Question: I'm completely new to Qt/GUI programming and I'm trying to create the UI for a simple Tic Tac Toe game. I created two custom 'QWidget' classes. My main window class ('GameWindow') extends the base 'QWidget', and my other class 'XOSpace' extends 'QFrame'. 'XOSpace' serves two purposes: dividing up the board into spaces (each one will have a 'HLine' or 'VLine' shape), and being a starting point for drawing X's and O's in the correct spot on the board (as soon as I can figure out how to use Qt painters and paint events). My problem is that when I add the 'XOSpace's to 'GameWindow' they don't display. But when I added 'QFrame' objects from the base class as a test, they displayed fine. How do I extend 'QFrame' (or any widget class), and still make sure it will function the same as the base classes in Qt? Are there any functions I need to reimplement? Anything else?
'''
class XOSpace : public QFrame {
Q_OBJECT
private:
XO xo ; //enum representing whether this space holds an X, O, or blank
public:
explicit XOSpace(QWidget *parent = 0) ;
explicit XOSpace(QWidget *parent, int size, QFrame::Shape) ;
~XOSpace();
void setXO(XO) ;
};
XOSpace::XOSpace(QWidget *parent) : QFrame(parent) {
this->xo = XO::blank ;
this->setGeometry(QRect());
this->setFrameShape(QFrame::HLine) ;
this->setFrameShadow(QFrame::Sunken) ;
this->setMinimumWidth(96) ;
this->setLineWidth(1) ;
this->show();
}
XOSpace::XOSpace(QWidget* parent, int size, QFrame::Shape shape) : QFrame(parent) {
this->xo = XO::blank ;
this->setGeometry(QRect());
this->setFrameShape(shape);
this->setFrameShadow(QFrame::Sunken);
this->setMinimumWidth(size) ;
this->setLineWidth(1) ;
this->show() ;
}
QSize XOSpace::sizeHint() const {
return this->size();
}
void XOSpace::setXO(XO xo) {
this->xo = xo ;
}
XOSpace::~XOSpace() {
;
}
namespace Ui {
class GameWindow;
}
class GameWindow : public QWidget {
Q_OBJECT
private:
Ui::GameWindow *ui ;
//these don't display:
vector<XOSpace*>* hSpaces ;
//these do:
QFrame* vLineOne ;
/* declare 7 more
like this */
public:
explicit GameWindow(QWidget *parent = 0);
~GameWindow();
friend class XOSpace ;
};
GameWindow::GameWindow(QWidget *parent) : QWidget(parent),
ui(new Ui::GameWindow) {
ui->setupUi(this);
this->setWindowTitle("Hello world!");
QGridLayout *mainLayout = new QGridLayout() ;
mainLayout->setColumnMinimumWidth(0, 25);
mainLayout->setColumnMinimumWidth(6, 25);
this->setLayout(mainLayout) ;
QPushButton* button = new QPushButton("Play") ;
button->setFixedWidth(100);
mainLayout->addWidget(button, 2, 3) ;
QGridLayout* secondaryLayout = new QGridLayout() ;
mainLayout->addLayout(secondaryLayout, 1, 1, 1, 5);
QGroupBox* gBox = new QGroupBox() ;
secondaryLayout->addWidget(gBox, 0, 0);
QGridLayout* boardLayout = new QGridLayout() ;
gBox->setLayout(boardLayout);
hSpaces = new vector<XOSpace*>() ;
vLineOne = new QFrame() ;
vLineOne->setGeometry(QRect());
vLineOne->setFrameShape(QFrame::VLine);
vLineOne->setFrameShadow(QFrame::Sunken);
vLineOne->setMinimumHeight(96) ;
/*repeat for vLines 2-4
*/
vLineFive = new QFrame() ;
vLineFive->setGeometry(QRect());
vLineFive->setFrameShape(QFrame::VLine);
vLineFive->setFrameShadow(QFrame::Sunken);
vLineFive->setMinimumHeight(48);
/*repeat for vLines 6-8
*/
for(vector<XOSpace*>::size_type i = 0 ; i < 6 ; i++) {
hSpaces->push_back(new XOSpace(this, 96,
QFrame::HLine));
}
//horizontal spaces: (don't display properly)
boardLayout->addWidget(hSpaces->at(0), 0, 0,
Qt::AlignBottom);
boardLayout->addWidget(hSpaces->at(1), 0, 2,
Qt::AlignBottom);
boardLayout->addWidget(hSpaces->at(2), 0, 4,
Qt::AlignBottom);
boardLayout->addWidget(hSpaces->at(3), 3, 0, Qt::AlignTop);
boardLayout->addWidget(hSpaces->at(4), 3, 2, Qt::AlignTop);
boardLayout->addWidget(hSpaces->at(5), 3, 4, Qt::AlignTop);
//vertical spaces: (display OK)
boardLayout->addWidget(vLineOne, 0, 1) ;
boardLayout->addWidget(vLineFive, 1, 1) ;
boardLayout->addWidget(vLineTwo, 0, 3) ;
boardLayout->addWidget(vLineSix, 1, 3) ;
boardLayout->addWidget(vLineThree, 2, 1) ;
boardLayout->addWidget(vLineSeven, 3, 1) ;
boardLayout->addWidget(vLineFour, 2, 3) ;
boardLayout->addWidget(vLineEight, 3, 3) ;
mainLayout->setRowStretch(0, 1);
//set rows and columns stretch
mainLayout->setVerticalSpacing(0) ;
//set spacing etc.
}
GameWindow::~GameWindow() {
delete ui;
if (hSpaces != nullptr) {
for(vector<XOSpace*>::size_type i = 0 ; i < hSpaces->size() ; i++) {
if (hSpaces->at(i) != nullptr) {
delete hSpaces->at(i) ;
}
}
delete hSpaces ;
}
}
'''
---
The 'XOSpace's are supposed to be drawn as horizontal line segments that will make up the two horizontal lines on a tic tac toe board. Here's what my application looks like now:

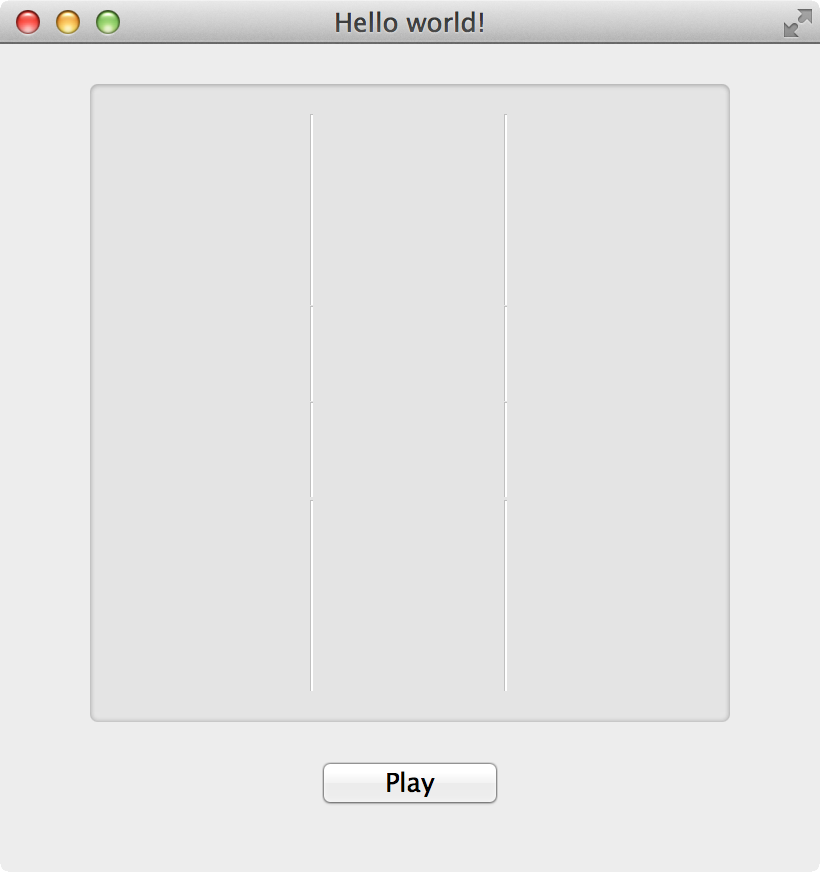
Answer: Here is a lot of little pieces of advice. The first GUI or two that you make in Qt will probably be pretty hard to do. Using layouts, like you have started doing will help quite a bit.
So here are the first couple recommendations I would give:
Don't call 'show' in your 'xospace' constructors. Adding them to a layout, makes it the parent's job to show it. So in your main when you call 'gameWindow->show();' it handles all the showing of nested elements.
'QLabel' is a subclass of 'QFrame'. Change the elements in question to be of type 'QLabel' and then add in 'setText("X")' to their constructor or somewhere to make sure you can see your elements.
If you aren't using a the UI form, I would leave it out.
Based on your game layout, this is what your variables look like:
'''
// vL1 vL2
// hs0 vL6 hs1 vL5 hs2
// vL3 vL4
// hs3 vL7 hs4 vL8 hs5
// ??? ???
'''
Instead of relying on the size of these vertical and horizontal lines for your stretching and size constraints, why not use the elements that will sit on the board, like in spots marked with an X below:
'''
// X vL1 X vL2 X
// hs0 vL6 hs1 vL5 hs2
// X vL3 X vL4 X
// hs3 vL7 hs4 vL8 hs5
// X ??? X ??? X
'''
This would allow you to take two and span them across the grid.
'''
boardLayout->addWidget(vLines.at(0), 0, 1, 5, 1) ;
boardLayout->addWidget(vLines.at(1), 0, 3, 5, 1) ;
mainLayout->setRowStretch(1, 1);
'''
Then like I hint above, you could use a 'QList' or a 'QVector' to remove so much copy and paste code.
'''
vLines.append(new QFrame);
vLines.append(new QFrame);
foreach(QFrame * f, vLines)
{
//f->setGeometry(QRect());
f->setFrameShape(QFrame::VLine);
f->setFrameShadow(QFrame::Sunken);
f->setMinimumHeight(96);
}
'''
Also 'setGeometry()' is useful if you aren't using layouts. And setting the geometry to QRect(), is probably equivalent to the default constructor it has.
And when you start putting object trees together, you don't have to worry as much about how they clean up:
<URL>
EDIT:
Here is how I would layout the board:
'''
QGridLayout * board = new QGridLayout();
for(int r = 0; r < 5; r++)
{
for(int c = 0; c < 5; c++)
{
if(r % 2 == 1)
{
if(c % 2 == 1)
{
// is an intersection
// leave it blank?
// or add a box?
}
else
{
// is a horizontal line
QFrame * f = new QFrame();
f->setFrameShape(QFrame::HLine);
f->setFrameShadow(QFrame::Sunken);
f->setMinimumWidth(96);
board->addWidget(f,r, c);
}
}
else
{
if(c % 2 == 1)
{
// is a vertical line
QFrame * f = new QFrame();
f->setFrameShape(QFrame::VLine);
f->setFrameShadow(QFrame::Sunken);
f->setMinimumHeight(96);
board->addWidget(f, r, c);
}
else
{
// is an XO location
board->addWidget(new QLabel(), r, c, Qt::AlignCenter);
}
}
}
}
setLayout(board);
'''
Then if you just let 'QGridLayout' manage your item's location and access, you do something like this:
'''
void GameWindow::setXO(QString val, int r, int c)
{
// upper left xo location is 0,0
// lower right xo location is 2,2
// we map to skip the frame locations
if(r > 2 || r < 0 || c < 0 || c > 2)
{
qDebug() << "Error in setXO" << r << c;
return;
}
QLabel * xo = qobject_cast<QLabel*>(board->itemAtPosition(r*2, c*2)->widget());
if(xo != 0)
{
xo->setText(val);
}
}
'''
Hope that helps.